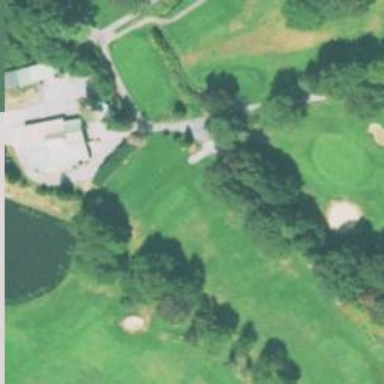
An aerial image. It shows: Path for both roads and golfers.